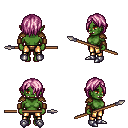
a pixel art fantasy rpg character, female body template, orc, green skin, leather shoulder armor, gold greaves, pink bangs hairstyle, leather bracers, metal boots, spear, four views (front, back, left, right), 2x2 character sprite sheet, small pixel art, hard edges, no anti-aliasing